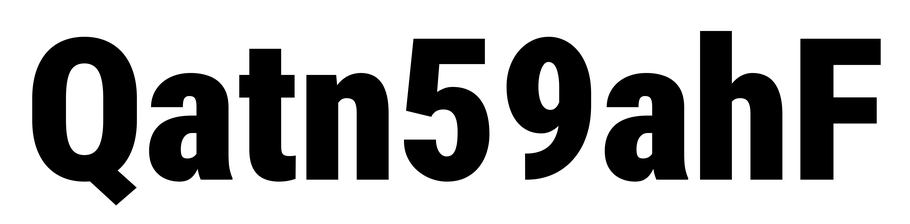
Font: Roboto_Condensed_Black